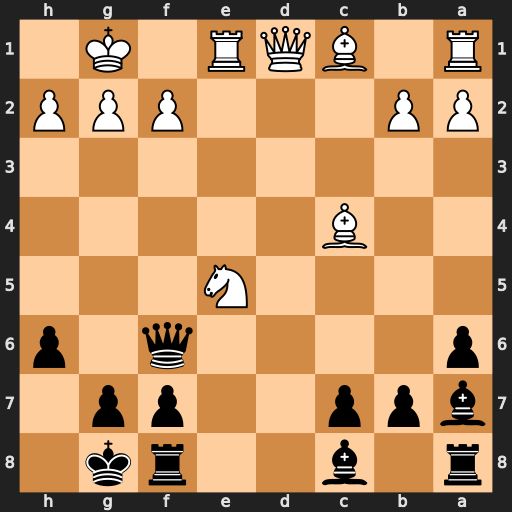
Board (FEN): r1b2rk1/bpp2pp1/p4q1p/4N3/2B5/8/PP3PPP/R1BQR1K1
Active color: b
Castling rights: -
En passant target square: -
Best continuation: Bxf2+ Kh1 Bxe1